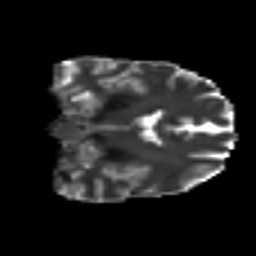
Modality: T2w
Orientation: coronal
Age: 38
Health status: ill
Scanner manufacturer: philips
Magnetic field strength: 3 T
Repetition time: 9 s
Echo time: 0.127 s